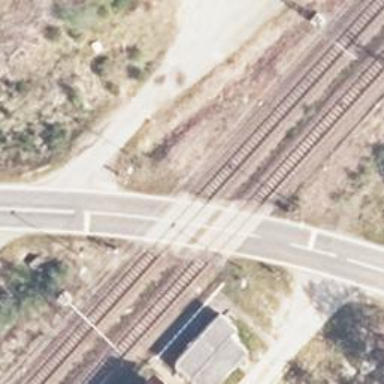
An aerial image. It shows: Level crossing along the railway.